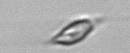
Label: Chrysochromulina